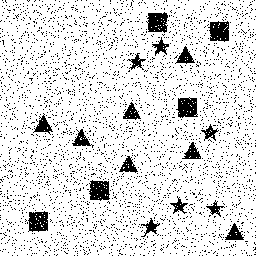
Squares: 5
Triangles: 7
Stars: 6
Total shapes: 18